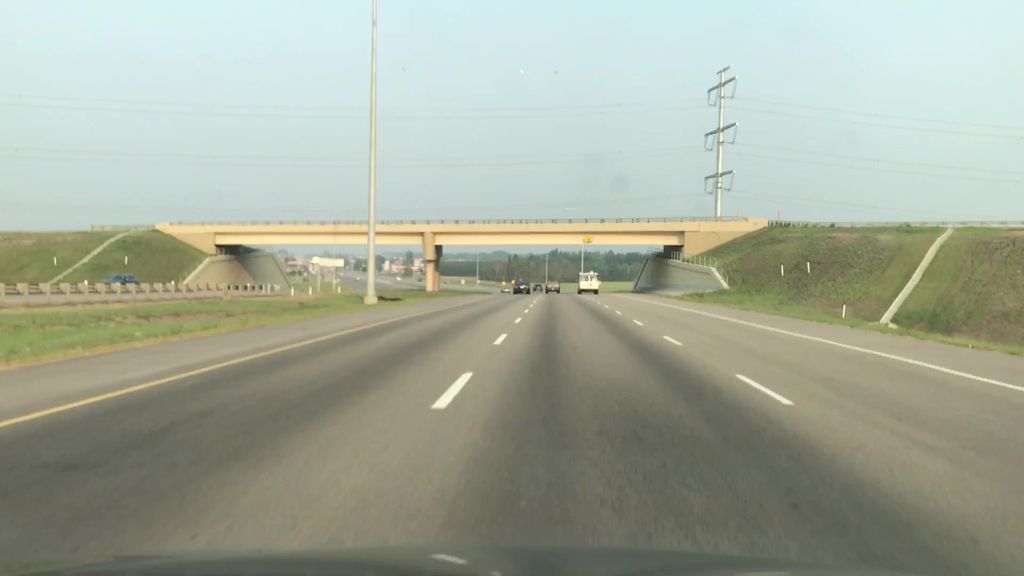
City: edmonton